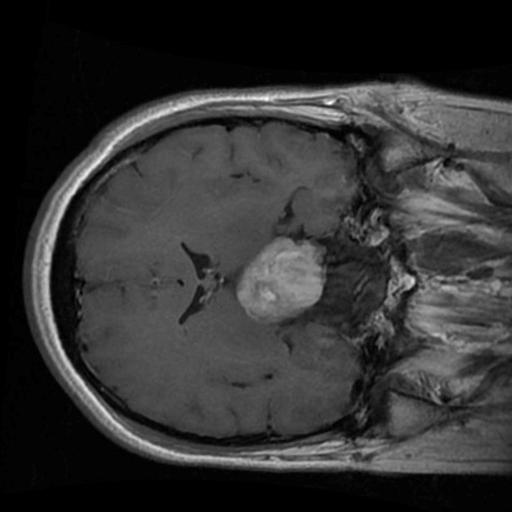
Label: brain_tumor